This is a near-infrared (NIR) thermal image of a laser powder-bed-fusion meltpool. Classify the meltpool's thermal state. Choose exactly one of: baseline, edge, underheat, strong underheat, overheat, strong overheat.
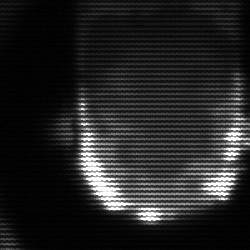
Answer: baseline